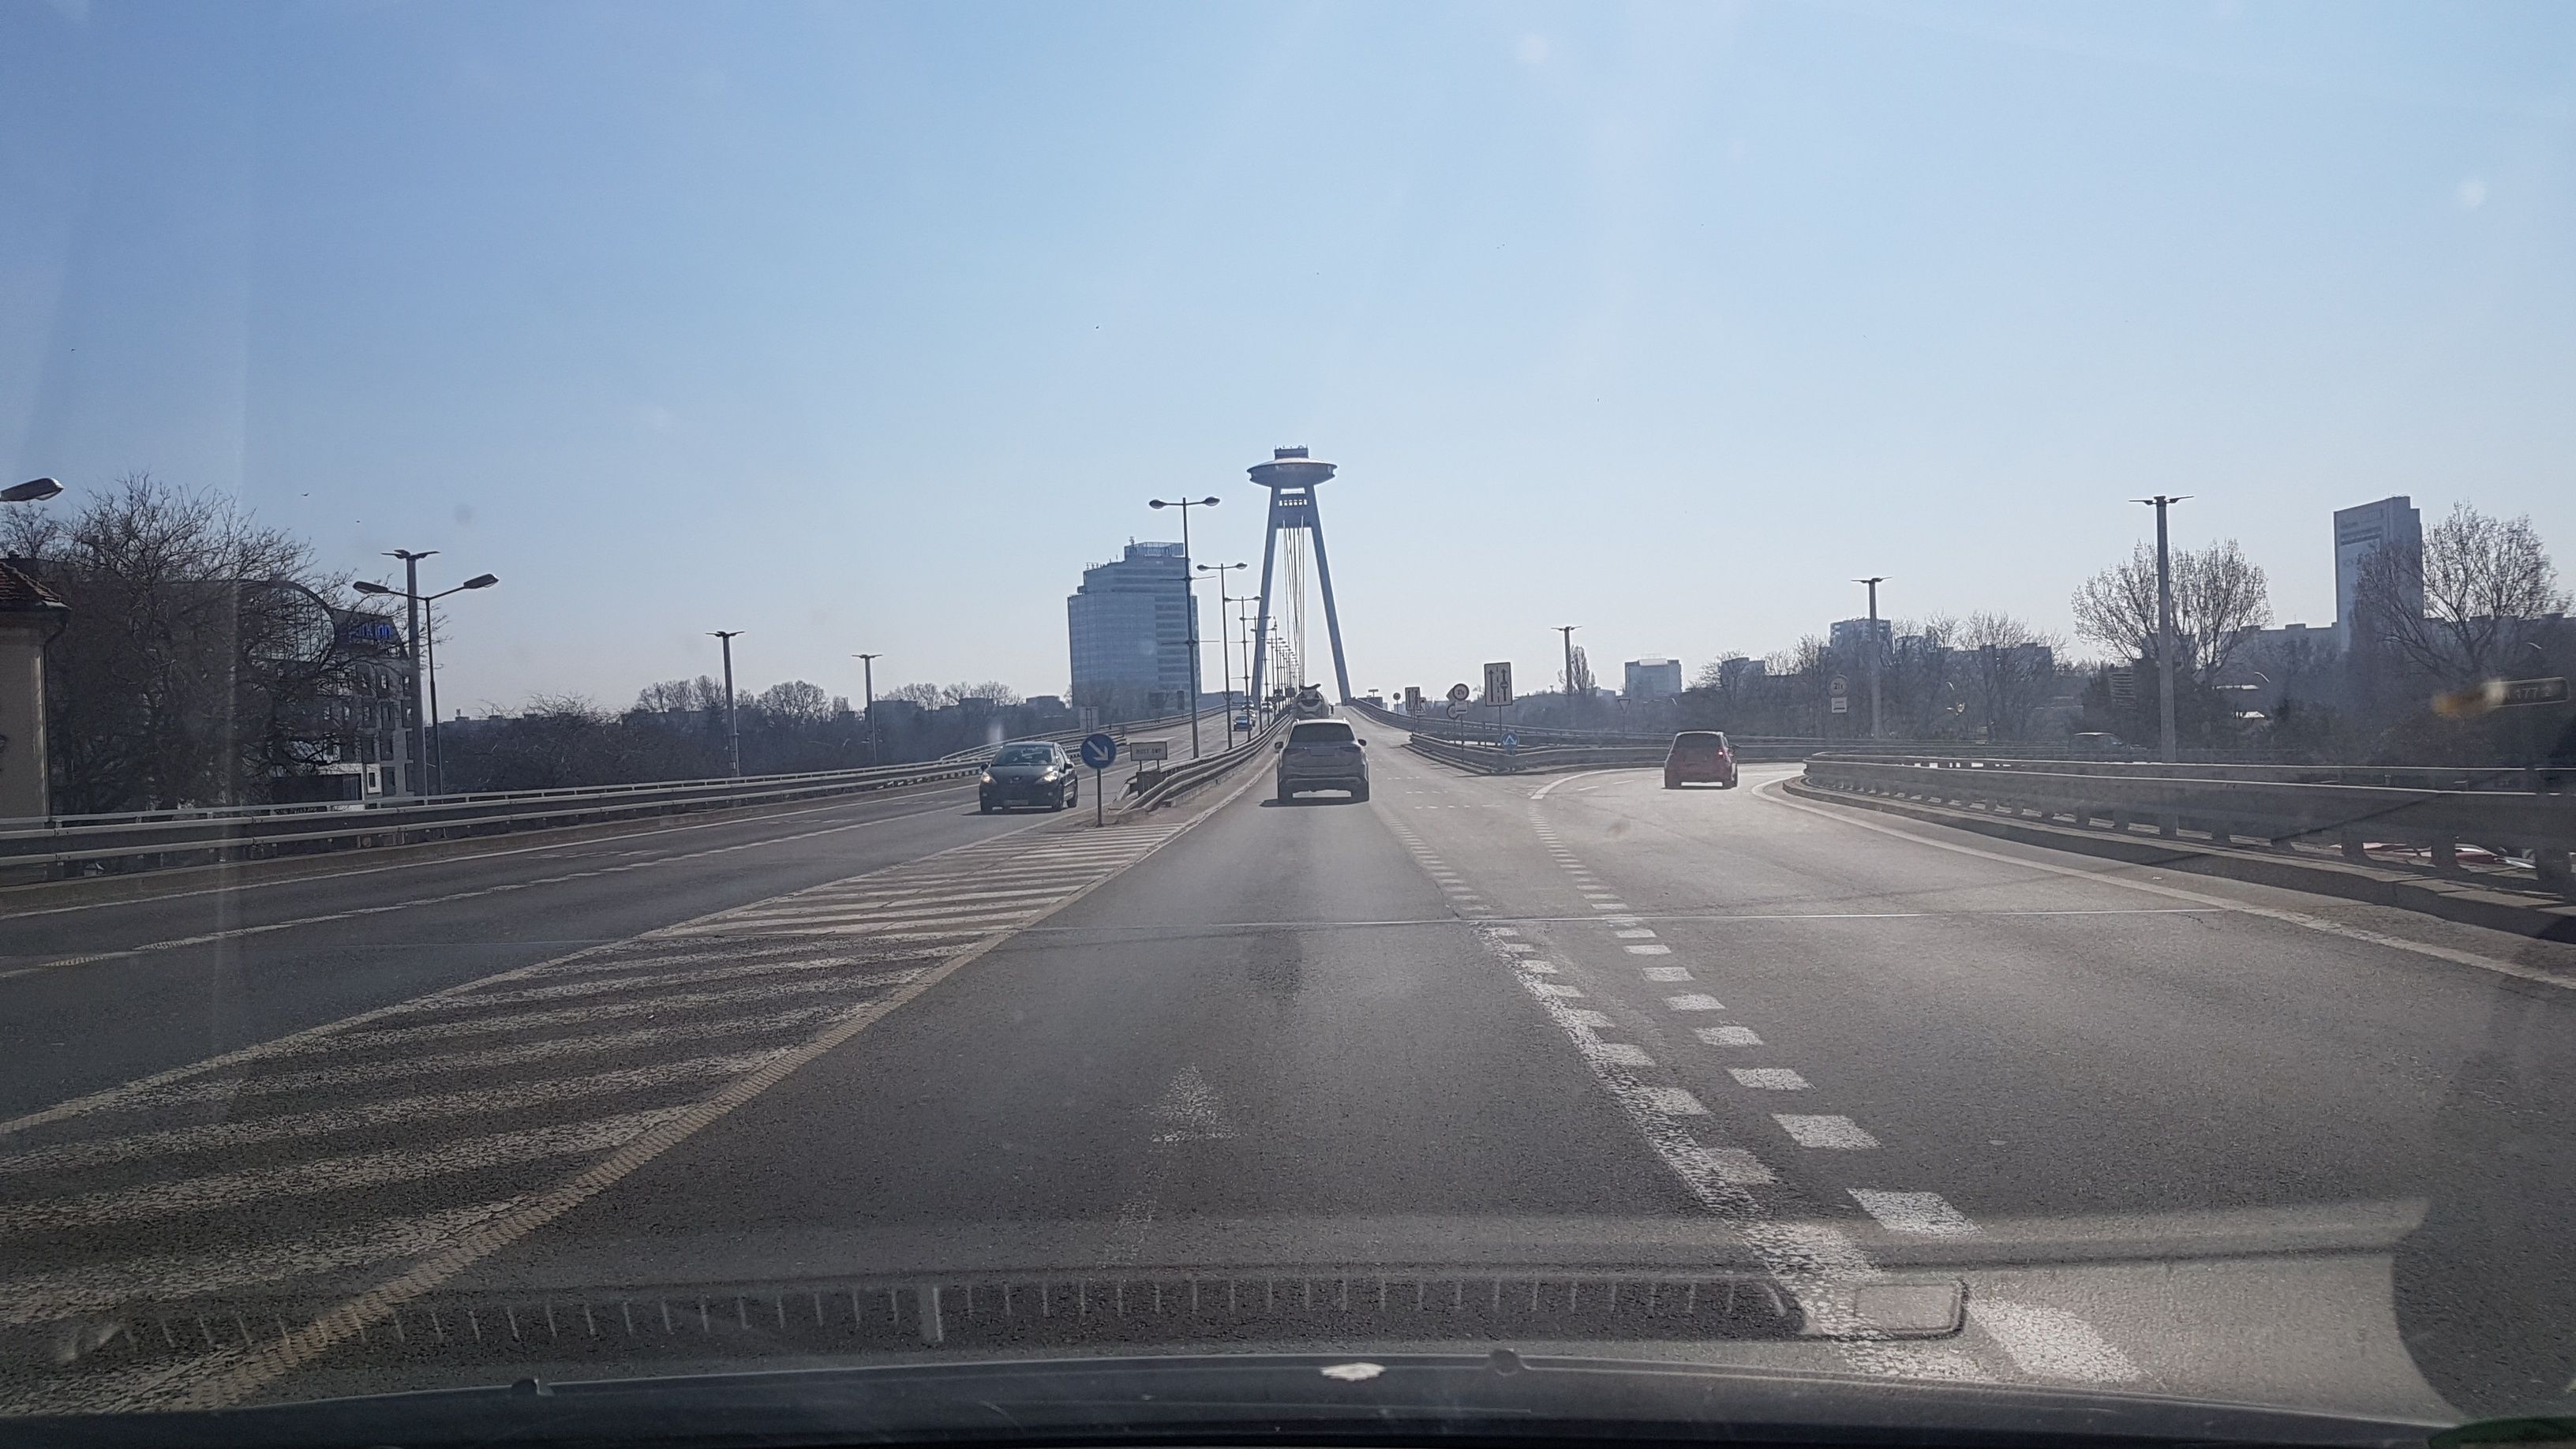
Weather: clear
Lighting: day
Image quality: good
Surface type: driving surface
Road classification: footway, pedestrian, steps
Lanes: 3, 2
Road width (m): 3.5
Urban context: urban centre
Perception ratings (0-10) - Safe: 5.12, Lively: 1.79, Beautiful: 3.83, Boring: 1.43, Depressing: 6.55, Wealthy: 4.39